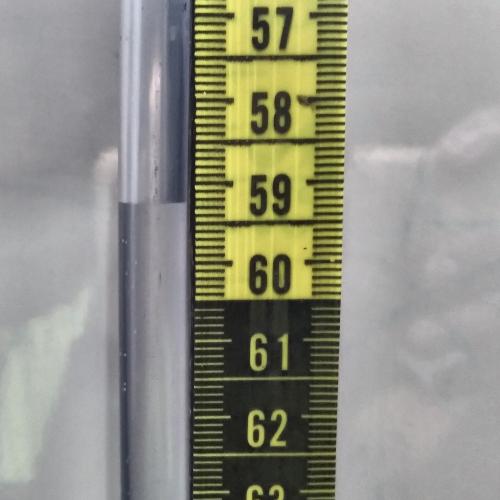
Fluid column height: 59.2 cm